Brain MRI, t1w sequence, axial 2D slice.
Patient: age 23, sex M, weight 78 kg, height 1.78 m
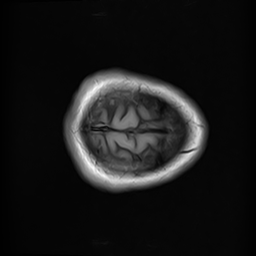